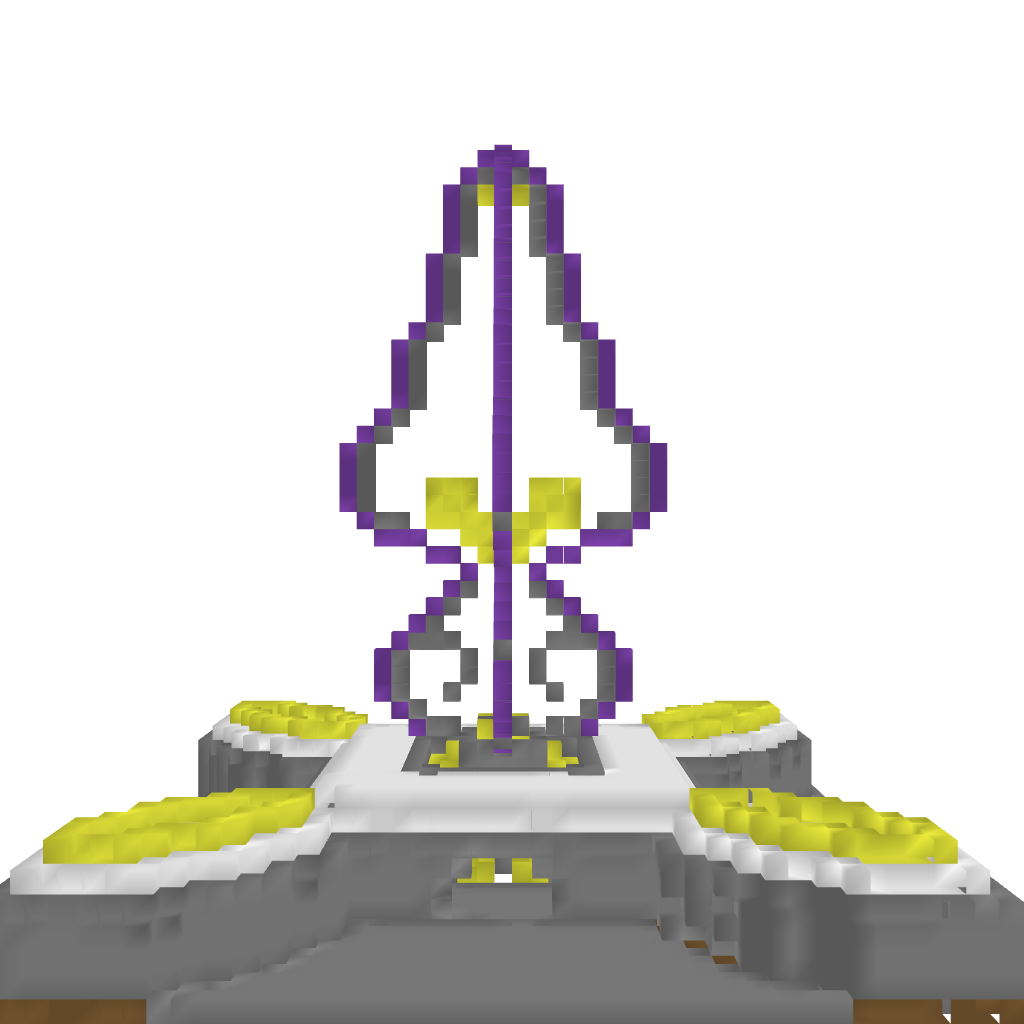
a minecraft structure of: Spawn/Warp bad low quality